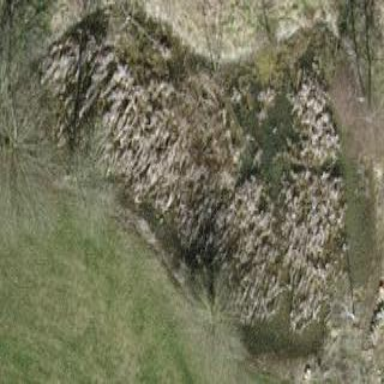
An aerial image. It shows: Golf course feature - pond classified as lateral water hazard.